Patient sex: M
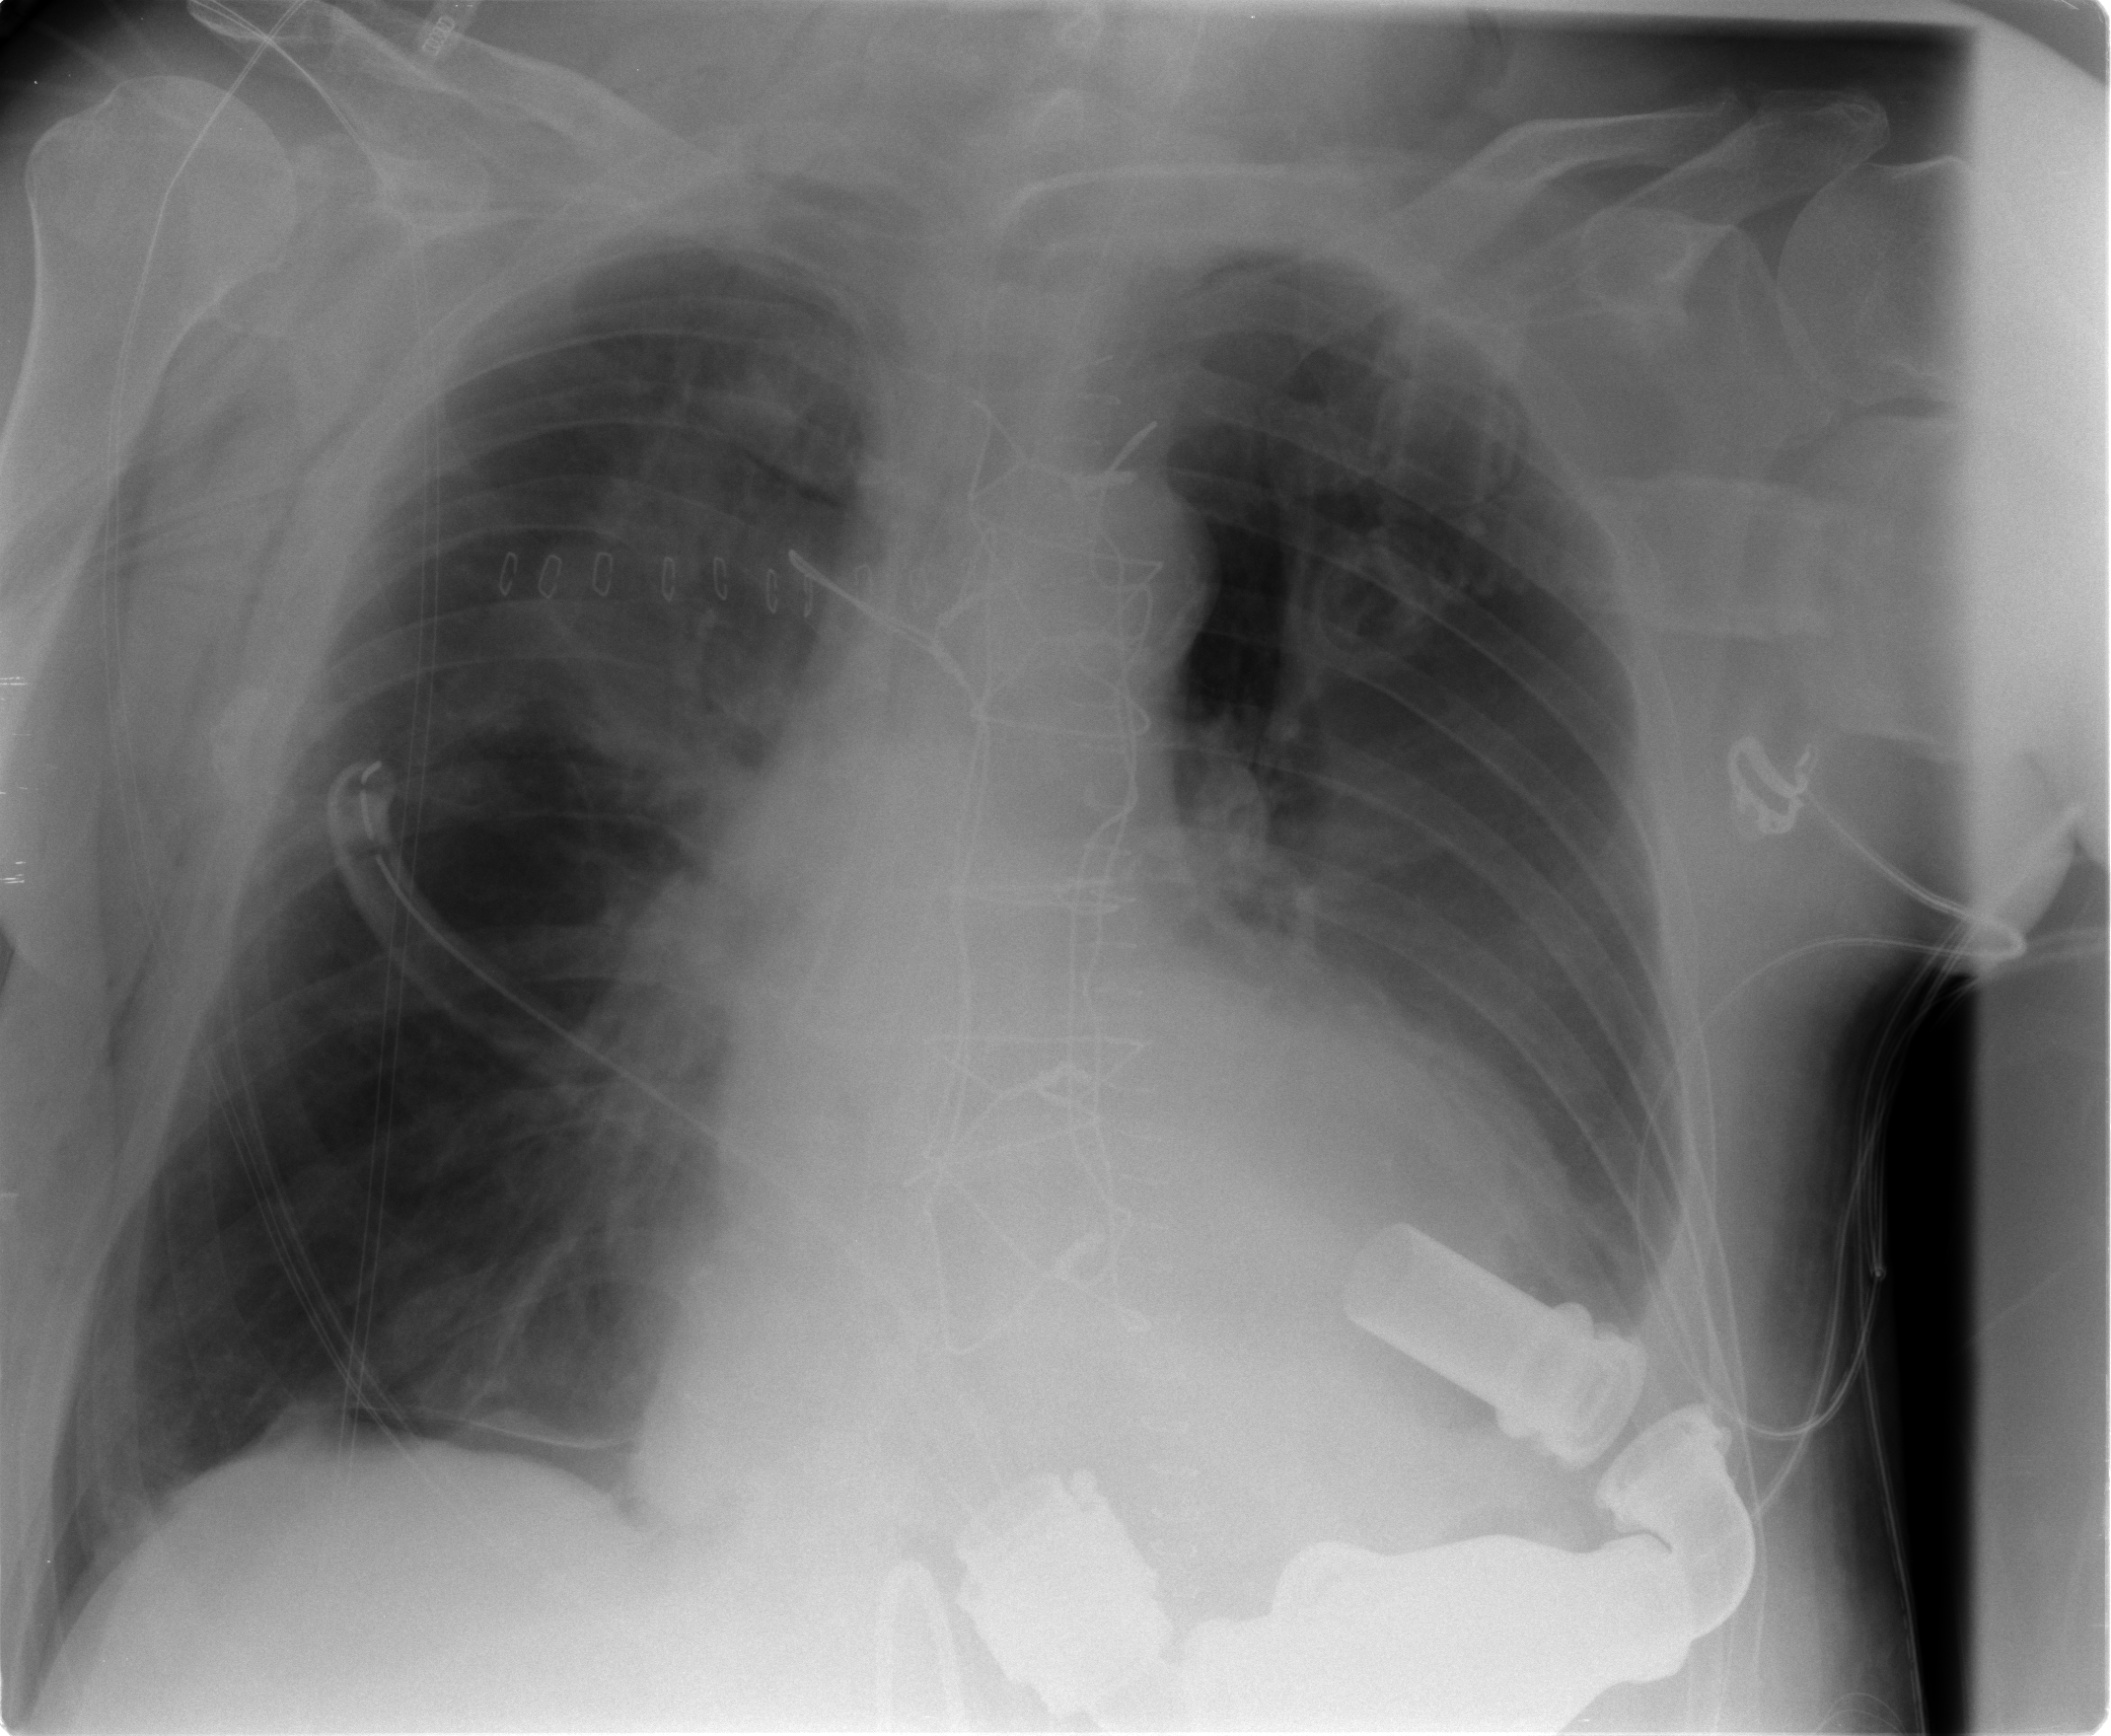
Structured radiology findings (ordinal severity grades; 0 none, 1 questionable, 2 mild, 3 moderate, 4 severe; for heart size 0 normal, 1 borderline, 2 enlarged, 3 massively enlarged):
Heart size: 2
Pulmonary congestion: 2
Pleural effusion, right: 0
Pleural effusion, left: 2
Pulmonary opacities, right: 2
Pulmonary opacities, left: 0
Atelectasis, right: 2
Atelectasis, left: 2